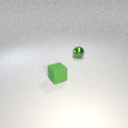
small green rubber cube to the left of small green metal sphere